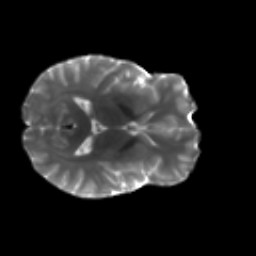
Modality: T2w
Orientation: axial
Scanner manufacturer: siemens
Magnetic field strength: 3 T
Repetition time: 4.16 s
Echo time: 0.0806 s